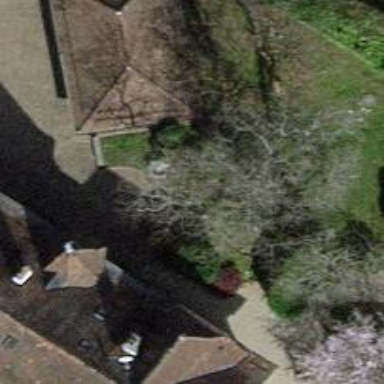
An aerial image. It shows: View of roof of building.